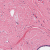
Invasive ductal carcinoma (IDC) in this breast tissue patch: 0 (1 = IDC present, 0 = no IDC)